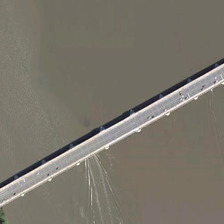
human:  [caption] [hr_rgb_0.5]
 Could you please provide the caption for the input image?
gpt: the wide, long bridge cast a shadow over the muddy river .

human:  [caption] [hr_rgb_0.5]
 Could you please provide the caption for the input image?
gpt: a bridge is on a yellow ripples .

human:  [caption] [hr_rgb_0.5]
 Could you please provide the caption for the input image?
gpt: a bridge is on a yellow ripples .

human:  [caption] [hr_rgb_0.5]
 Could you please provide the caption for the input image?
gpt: the wide, long bridge cast a shadow over the muddy river .

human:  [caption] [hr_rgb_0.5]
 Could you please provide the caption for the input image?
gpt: a bridge is on a yellow ripples .